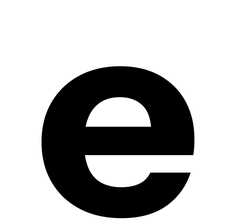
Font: InstrumentSans_Bold